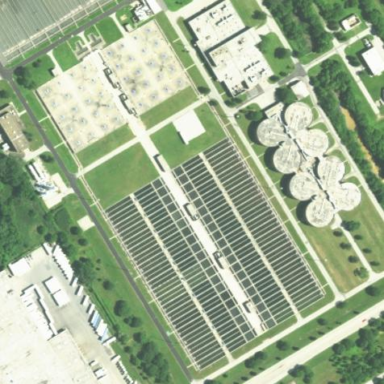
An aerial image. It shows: View of wastewater plant.